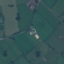
Land use / land cover class: Pasture